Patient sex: M
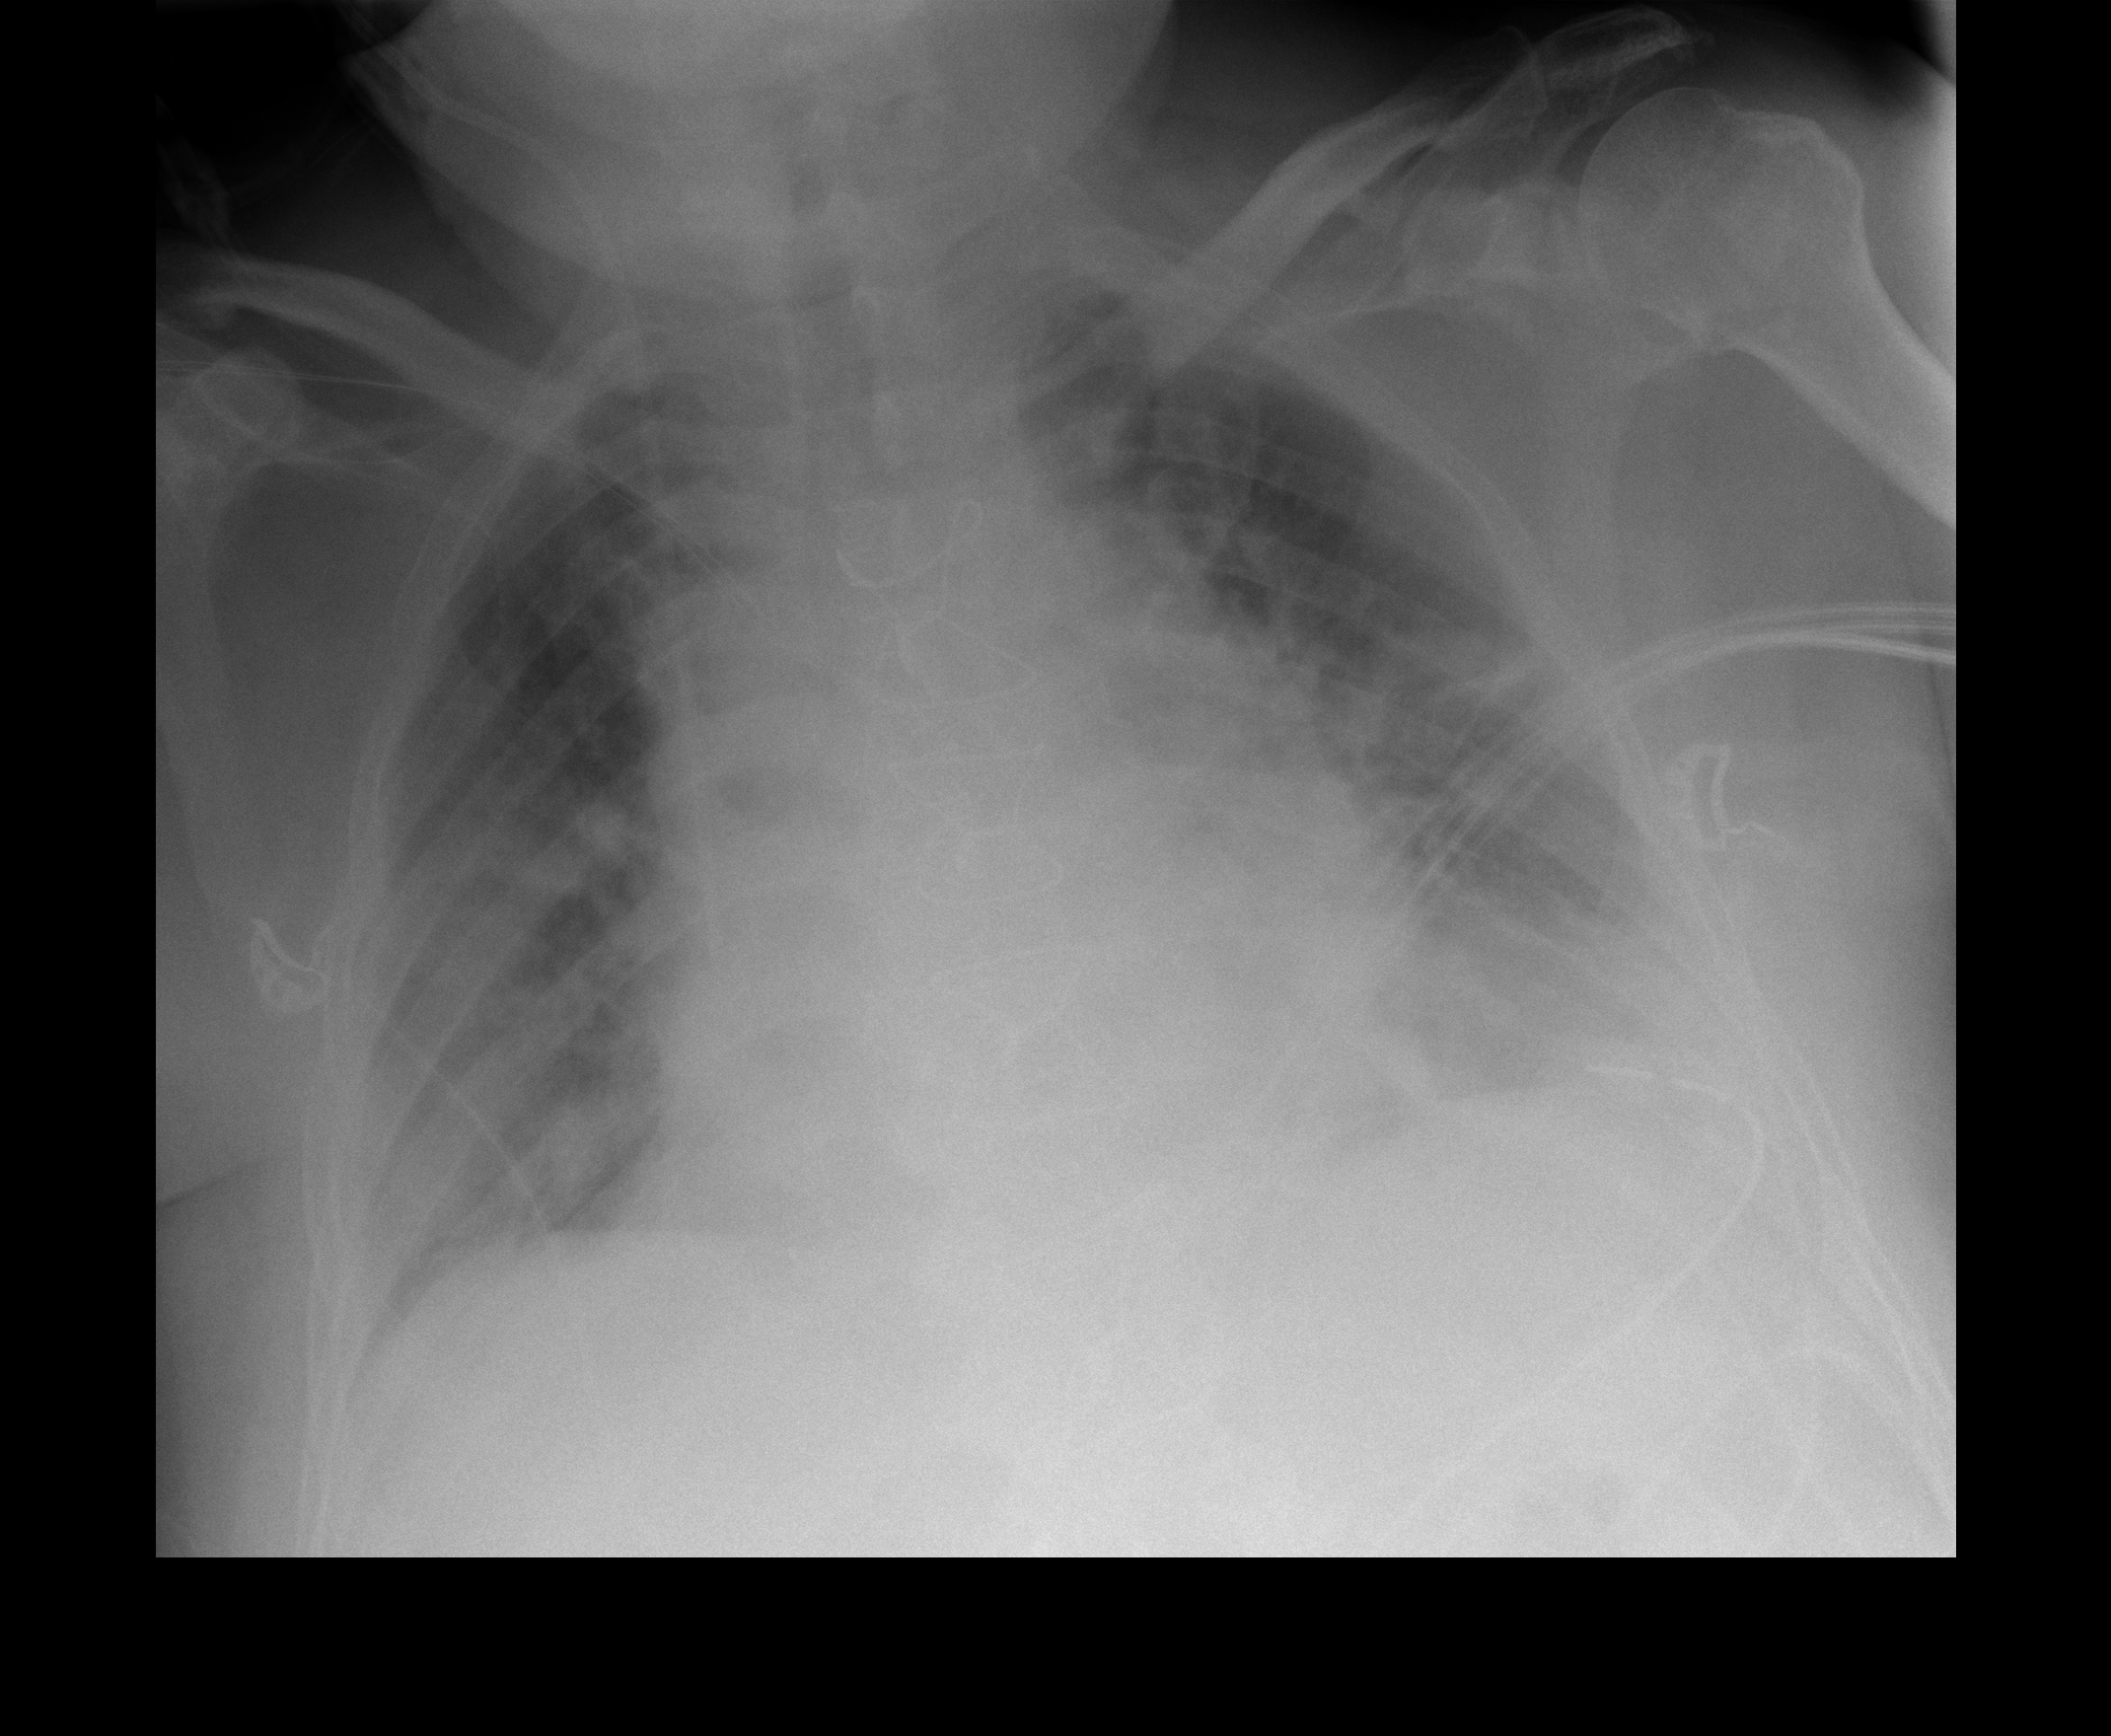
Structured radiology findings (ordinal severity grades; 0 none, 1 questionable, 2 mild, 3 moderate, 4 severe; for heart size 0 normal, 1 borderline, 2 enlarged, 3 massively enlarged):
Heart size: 2
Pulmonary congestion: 3
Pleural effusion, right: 0
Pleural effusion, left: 0
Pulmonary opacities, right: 3
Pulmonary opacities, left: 3
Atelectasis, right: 2
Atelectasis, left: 2